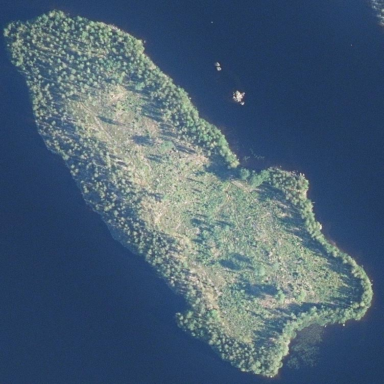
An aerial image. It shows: Islet.